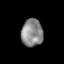
Tissue: lung
Cell type: Epithelial cells
Senescence score: 0.239
Nuclear area (px): 582
Mean DAPI intensity: 138.094